Interaction volume radius: 5 \u00c5
Interaction volume height: 25 \u00c5
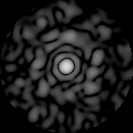
Disorder parameter: 0.8993